Question: I am using the bootstrap switcher:
<URL>
And I would like to set the label width to '0' because I only want to see 'ON' and 'OFF', not the white label between. But if I set label width to '0' there is still some pixel of the white label visible. Do you know a trick to change this? Happy about any help!
'''
<input id="switch-labelWidth" type="checkbox" data-label-width="0">
'''

---
UPDATE:
'''
<link href="http://www.bootstrap-switch.org/docs/css/bootstrap.min.css" rel="stylesheet">
<link href="http://www.bootstrap-switch.org/docs/css/highlight.css" rel="stylesheet">
<link href="http://www.bootstrap-switch.org/dist/css/bootstrap3/bootstrap-switch.css" rel="stylesheet">
<link href="http://www.bootstrap-switch.org/docs/css/main.css" rel="stylesheet">
<input id="switch-labelWidth" type="checkbox" data-label-width="100">
<script src="http://www.bootstrap-switch.org/docs/js/jquery.min.js"></script>
<script src="http://www.bootstrap-switch.org/docs/js/bootstrap.min.js"></script>
<script src="http://www.bootstrap-switch.org/docs/js/highlight.js"></script>
<script src="http://www.bootstrap-switch.org/dist/js/bootstrap-switch.js"></script>
<script src="http://www.bootstrap-switch.org/docs/js/main.js"></script>
'''
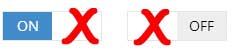
Answer: I don't think you can do it using plugin options, but you could do it using some CSS tricks:
'''
.bootstrap-switch-label {
width: 0px ;
padding: 0px ;
}
.bootstrap-switch-wrapper {
width: 55px ; // You may need to change this if you do not use the "normal" size
}
'''